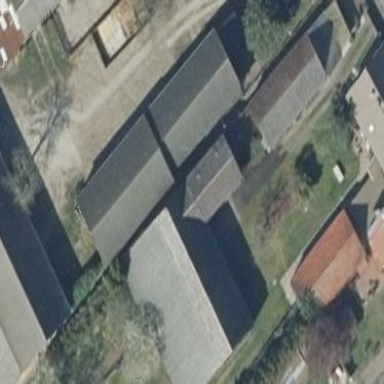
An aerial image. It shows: Gabled building with roof oriented along its structure.